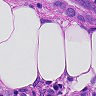
Metastatic tissue present: yes